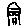
Label: house